Question: I would like to use and test the classes added in Java 8 update 40, but unfortunately the compiler of Netbeans generates an error when i add the following statement:
'''
import javafx.scene.control.Dialog<R>;
'''
The following image shows that the JDK installed in my comuter is : java 8 update 40.

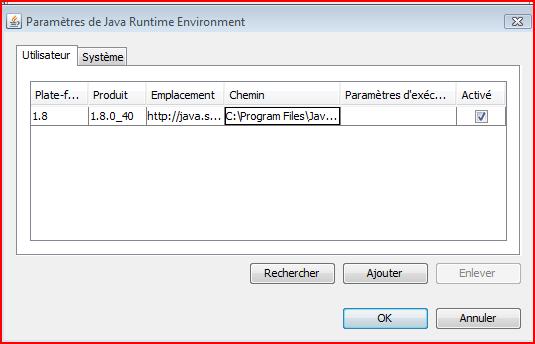
Answer: Make sure that in the /etc/netbeans.conf file you configured the correct JDK.
Also as WonderWorld says: Use
'''
import javafx.scene.control.Dialog;
'''
instead of
'''
import javafx.scene.control.Dialog<R>;
'''